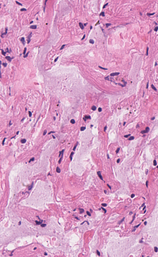
Tumor epithelial tissue: no
Tumor-associated stroma tissue: no
Normal tissue: yes